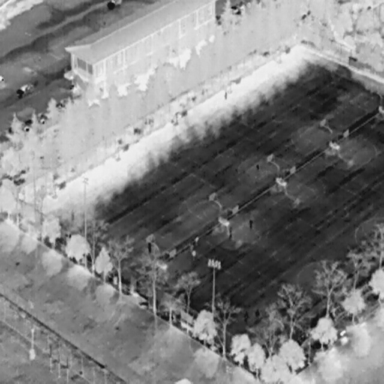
There are seven People in the infrared image.